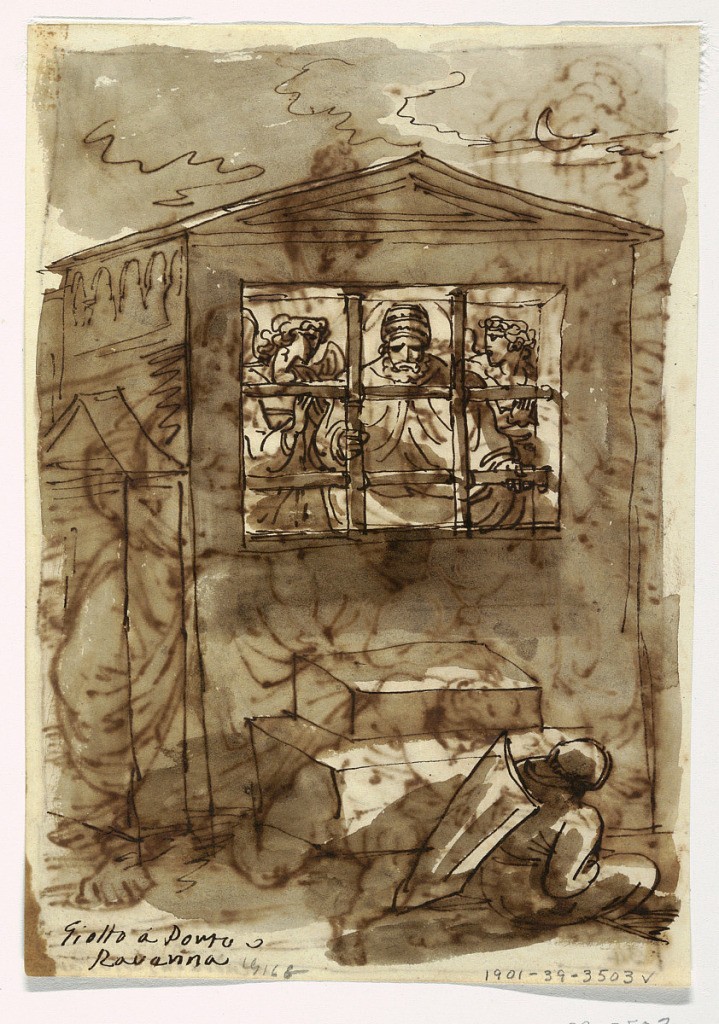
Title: Pope Sixtus II and Deacon
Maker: Felice Giani, Italian, 1758–1823
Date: ca. 1813
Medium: Pen and brown ink, brown wash, over black chalk on white laid paper
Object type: Sketchbook folio
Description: Verso: Study after ''Charity'' by Andrea del Sarto???